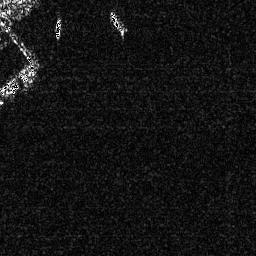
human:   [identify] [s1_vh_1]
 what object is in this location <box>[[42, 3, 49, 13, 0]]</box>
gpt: <ref>1 small ship at the top</ref>